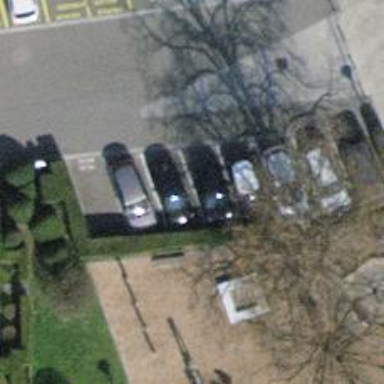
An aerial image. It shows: Street-side parking area.